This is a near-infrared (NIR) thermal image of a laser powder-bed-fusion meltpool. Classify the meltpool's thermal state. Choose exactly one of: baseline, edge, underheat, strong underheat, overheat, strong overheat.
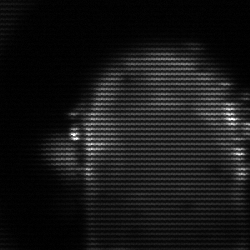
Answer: baseline